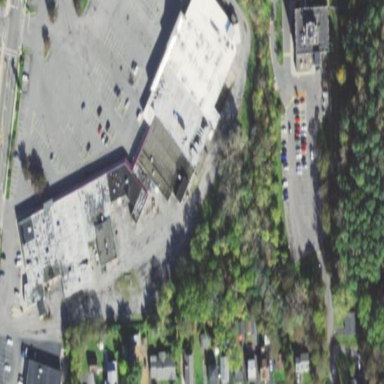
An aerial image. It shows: Retail building.